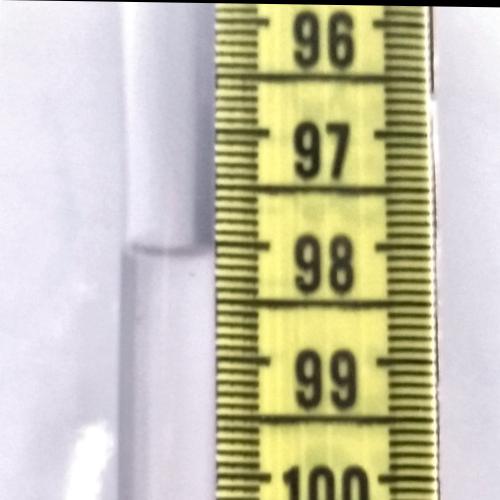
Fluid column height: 98.1 cm